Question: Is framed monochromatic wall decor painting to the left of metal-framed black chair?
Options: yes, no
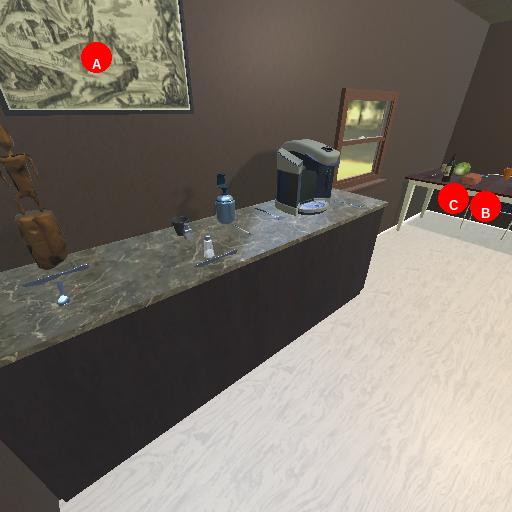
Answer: yes